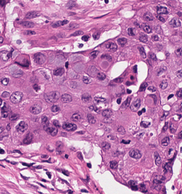
Tumor epithelial tissue: yes
Tumor-associated stroma tissue: yes
Normal tissue: no